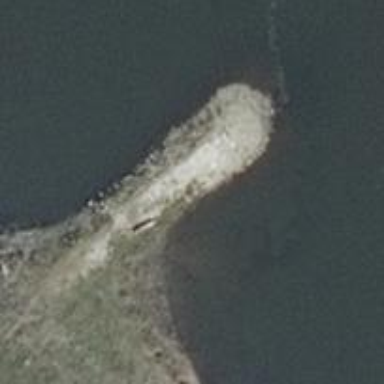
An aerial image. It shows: Breakwater structure.